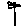
Label: flower